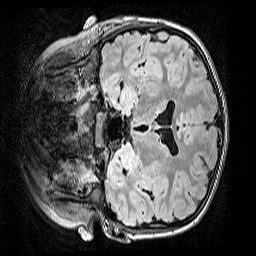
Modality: FLAIR
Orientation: coronal
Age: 9
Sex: male
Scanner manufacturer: siemens
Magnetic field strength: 3 T
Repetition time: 5 s
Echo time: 0.388 s